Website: apple
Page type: account-selection
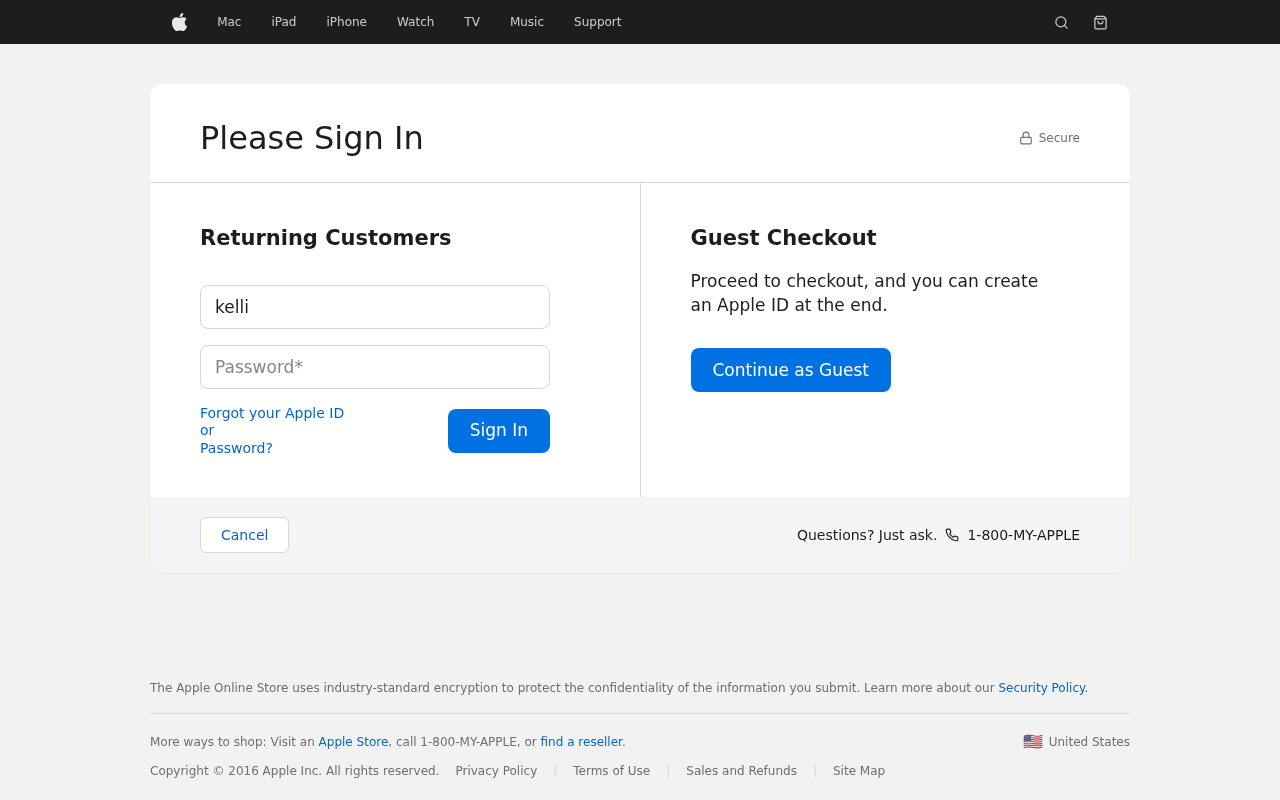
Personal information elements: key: PII_LOGIN_USERNAME
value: kellie_rios